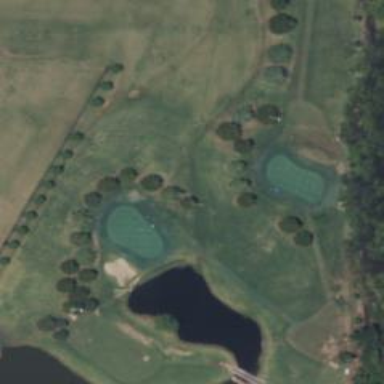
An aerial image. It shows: Golf hole.